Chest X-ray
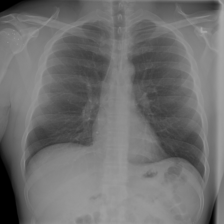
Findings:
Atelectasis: negative
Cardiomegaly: negative
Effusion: negative
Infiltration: negative
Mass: negative
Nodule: negative
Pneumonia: negative
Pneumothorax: negative
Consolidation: negative
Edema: negative
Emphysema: negative
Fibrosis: negative
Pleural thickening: negative
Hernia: negative